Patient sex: M
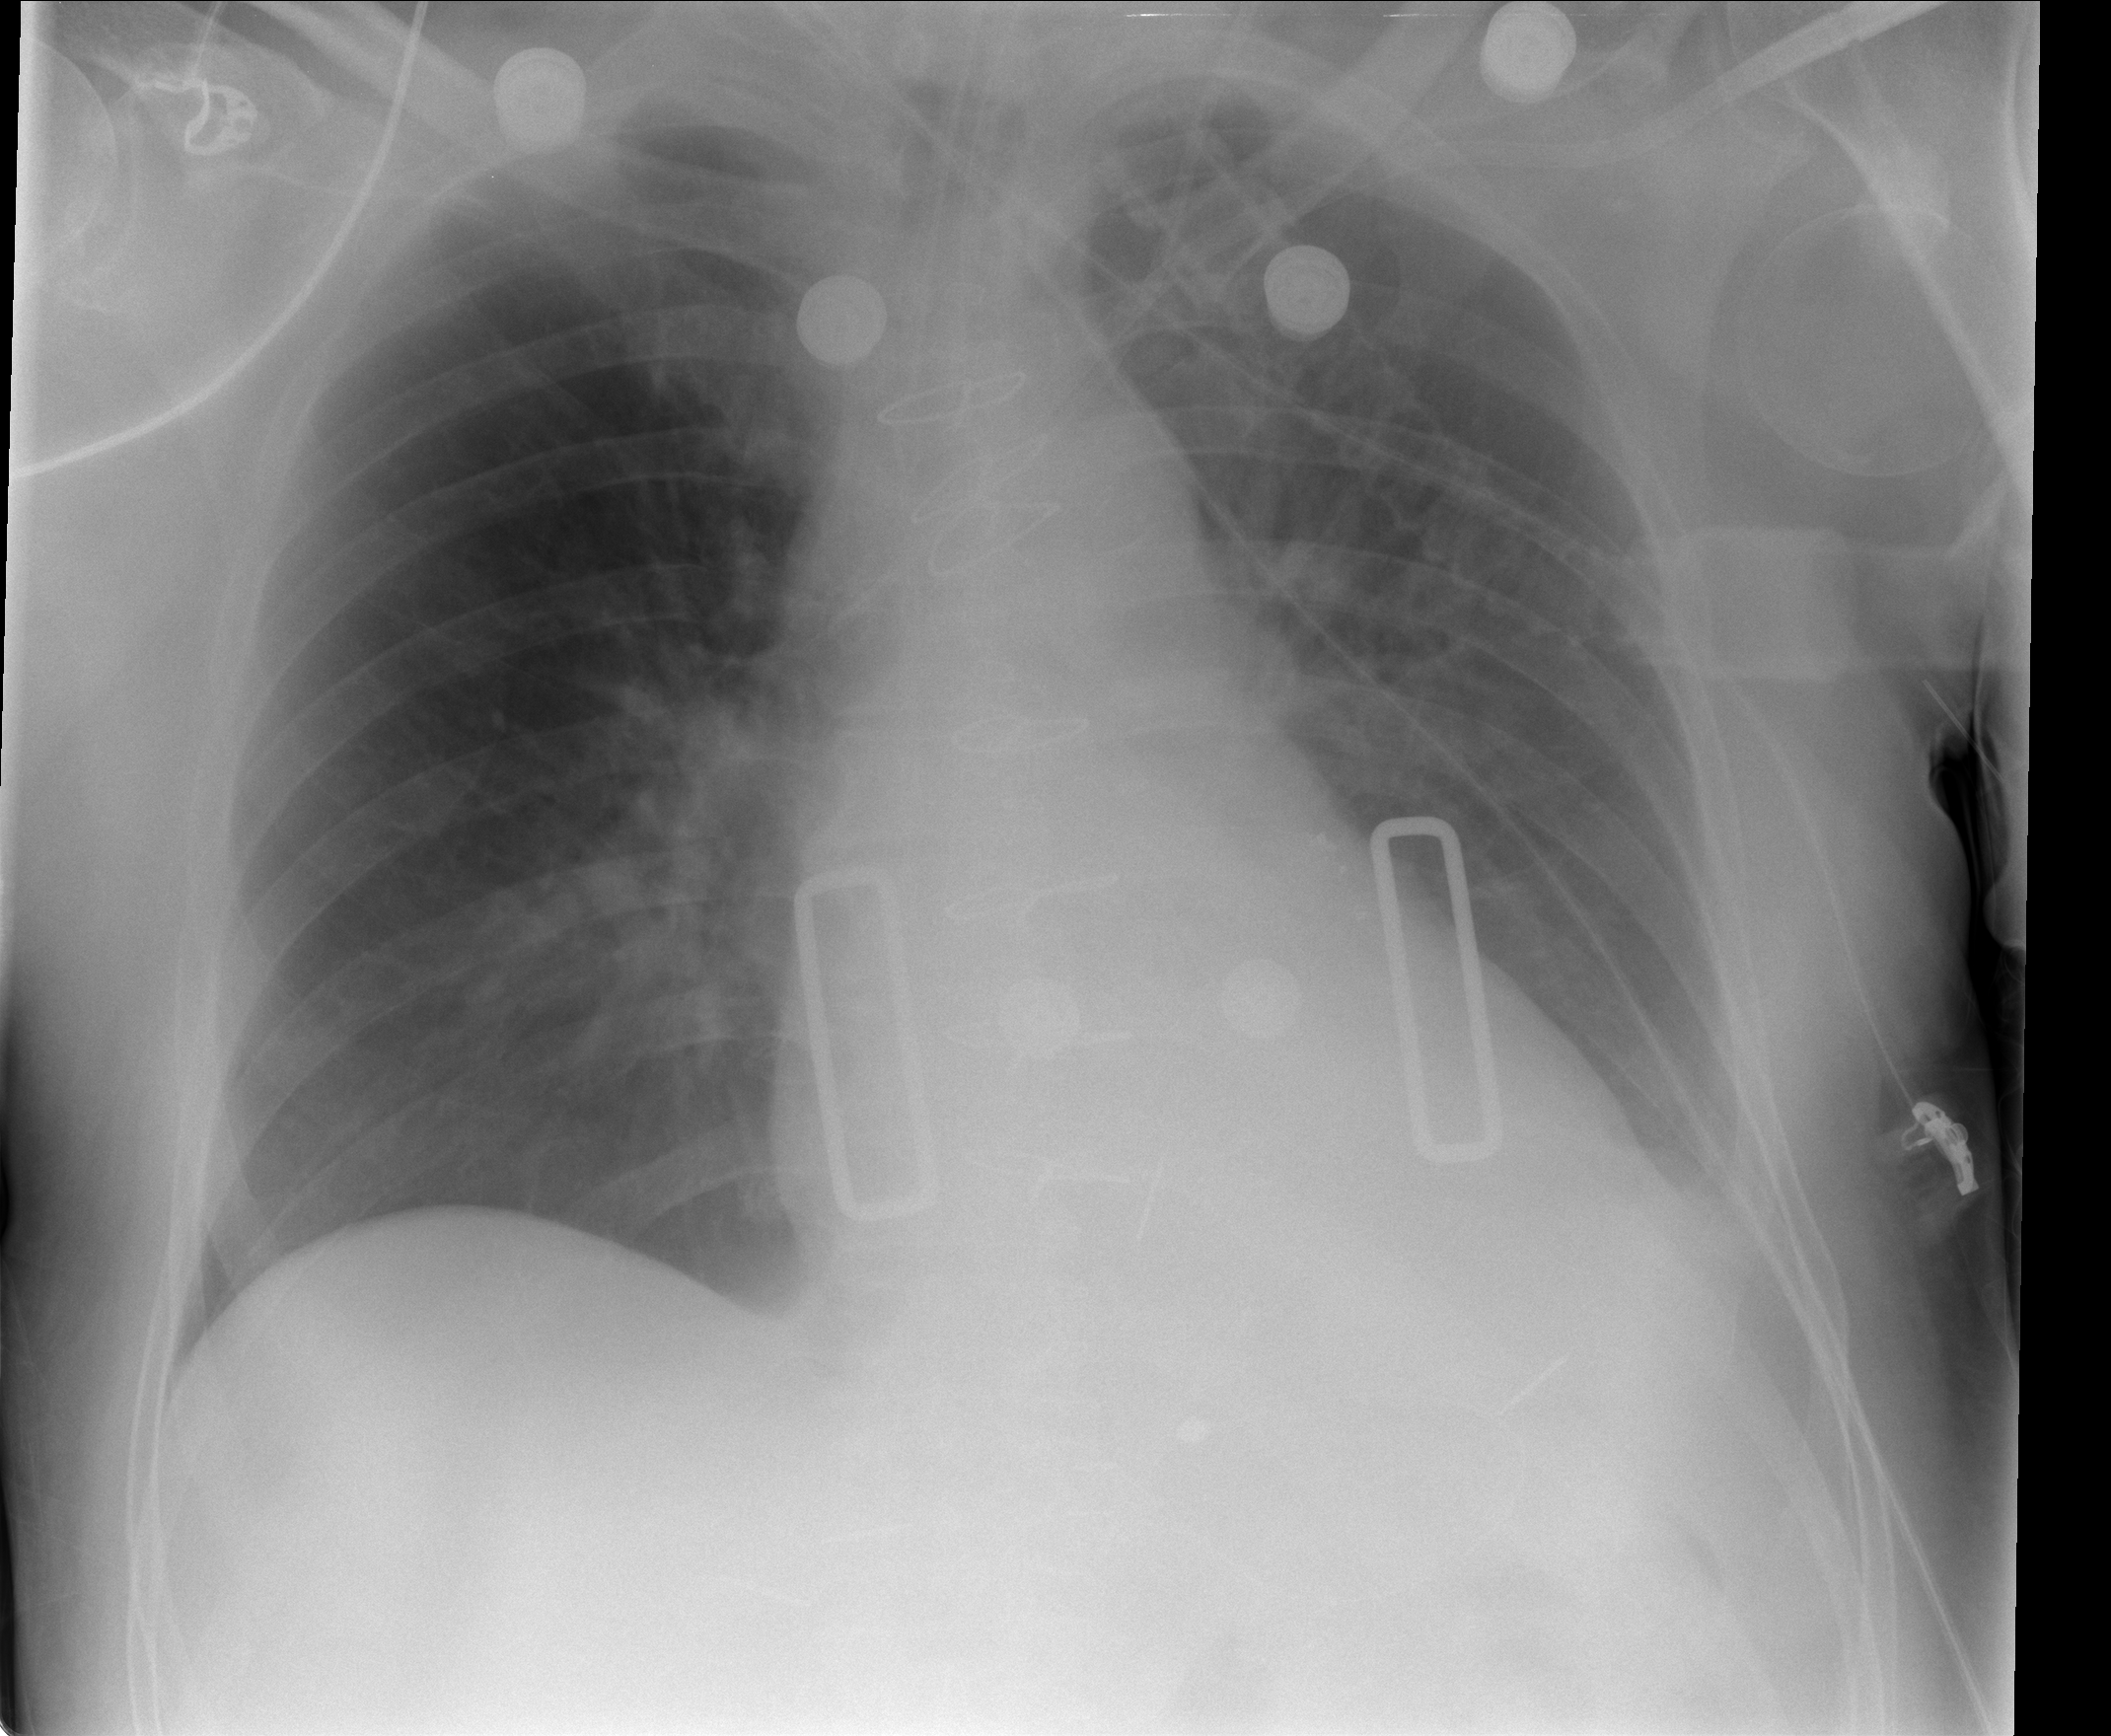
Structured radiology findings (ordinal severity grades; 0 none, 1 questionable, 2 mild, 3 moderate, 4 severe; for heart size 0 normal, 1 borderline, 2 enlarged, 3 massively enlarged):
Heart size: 2
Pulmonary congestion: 2
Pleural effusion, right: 0
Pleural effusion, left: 2
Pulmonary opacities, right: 0
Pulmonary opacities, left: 0
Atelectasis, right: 0
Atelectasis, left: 2